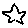
Label: star